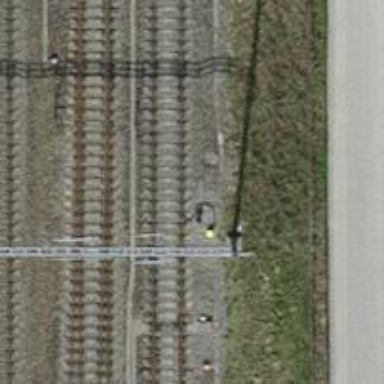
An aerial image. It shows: Power pole.